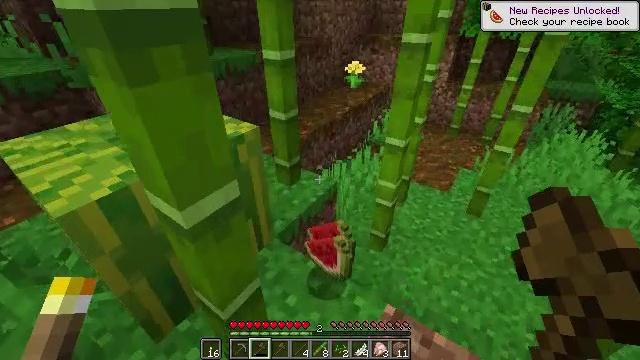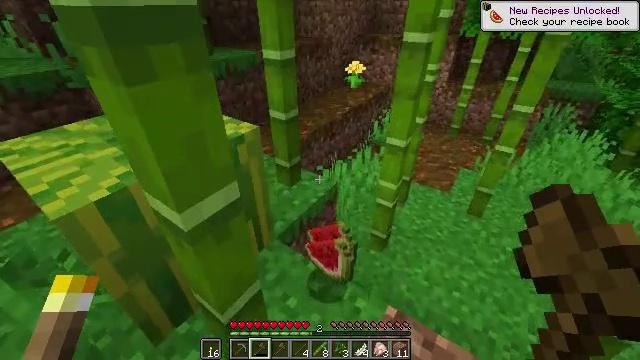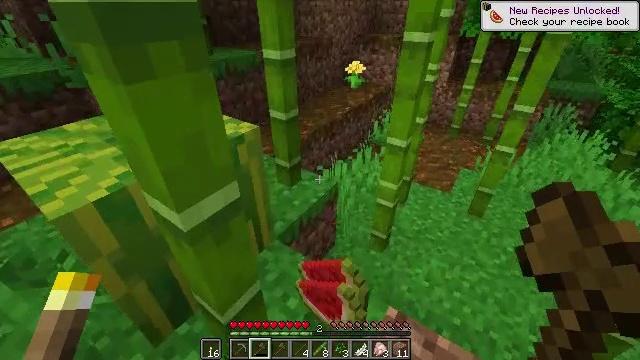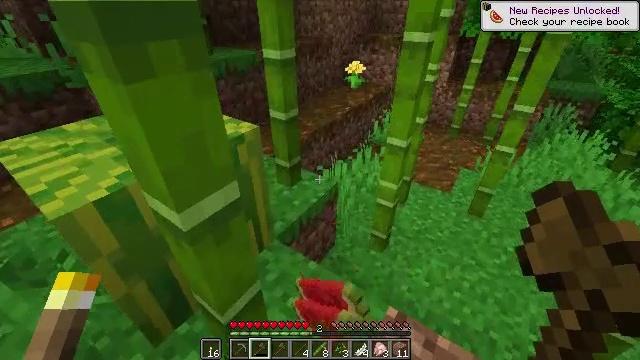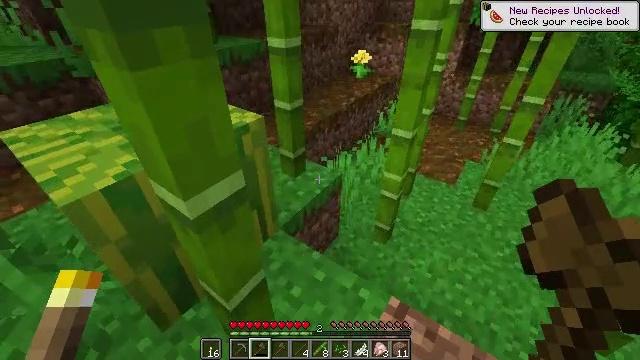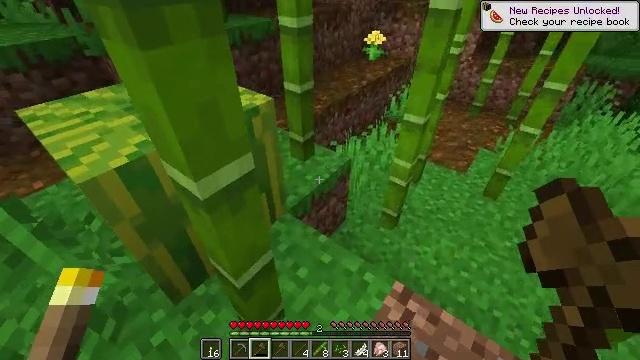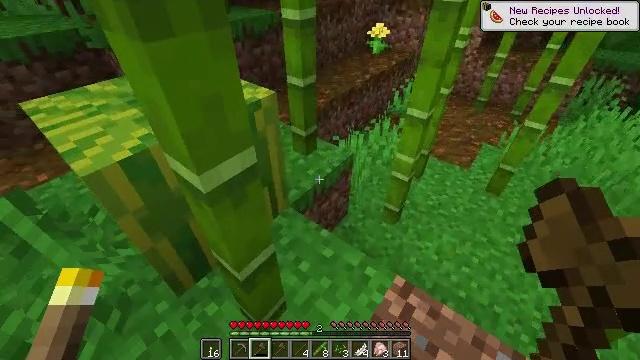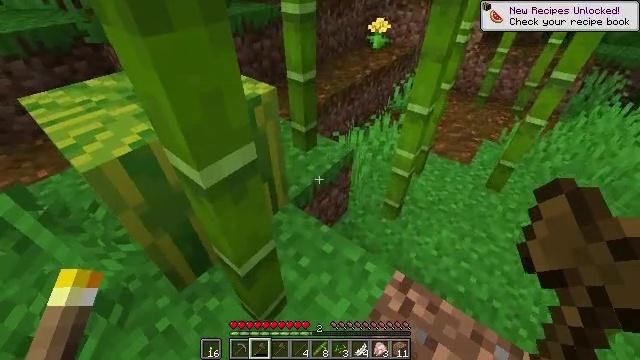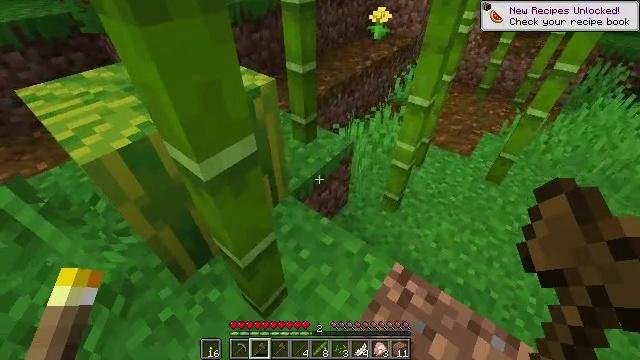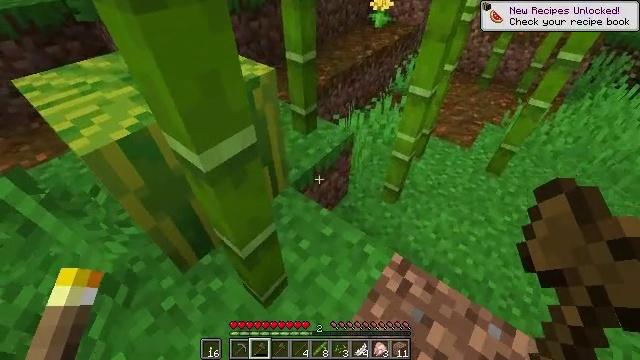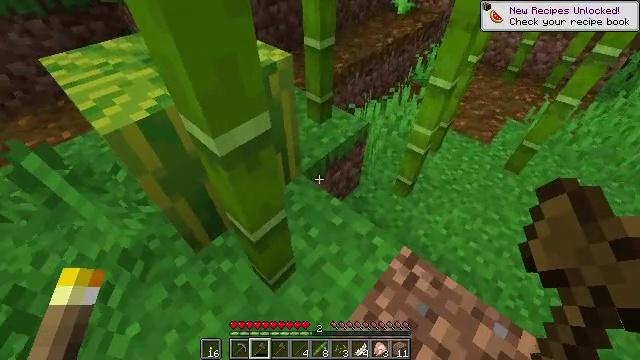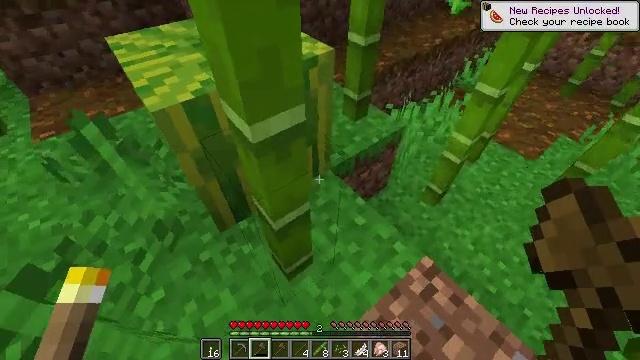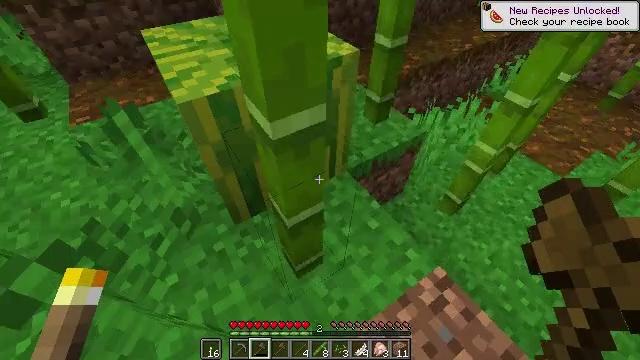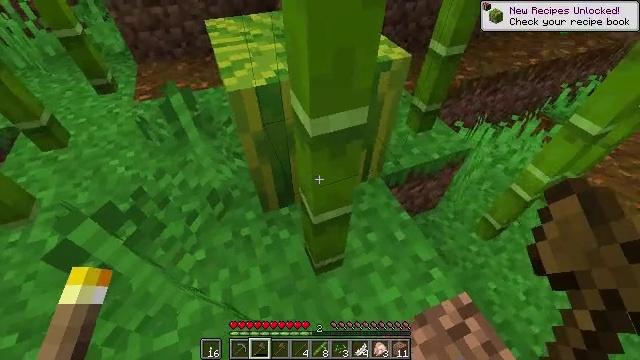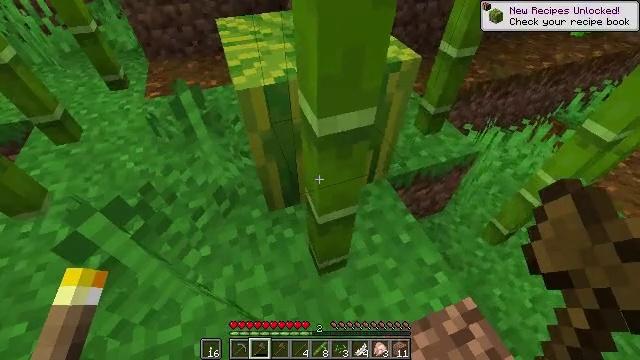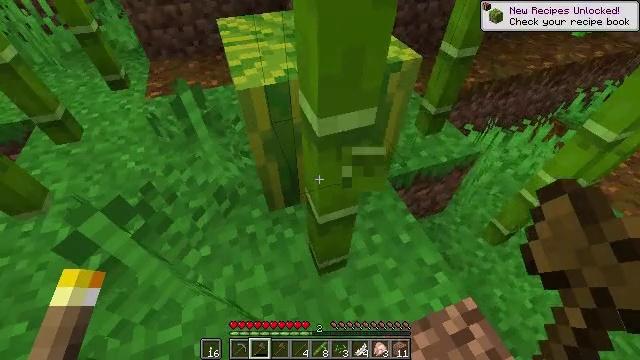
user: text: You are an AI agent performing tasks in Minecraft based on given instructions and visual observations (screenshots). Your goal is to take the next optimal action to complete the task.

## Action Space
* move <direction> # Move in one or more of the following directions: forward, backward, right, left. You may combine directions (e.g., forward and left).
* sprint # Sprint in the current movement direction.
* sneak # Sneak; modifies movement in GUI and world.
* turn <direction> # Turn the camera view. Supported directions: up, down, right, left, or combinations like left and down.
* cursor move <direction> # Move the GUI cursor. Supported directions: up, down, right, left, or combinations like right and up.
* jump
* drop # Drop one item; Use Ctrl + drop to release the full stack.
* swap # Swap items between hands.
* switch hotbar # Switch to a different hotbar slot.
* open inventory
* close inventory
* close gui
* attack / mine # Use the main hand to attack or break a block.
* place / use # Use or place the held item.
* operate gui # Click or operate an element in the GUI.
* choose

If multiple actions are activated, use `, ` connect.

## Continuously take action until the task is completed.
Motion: motion action
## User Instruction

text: Collect bamboo for crafting.
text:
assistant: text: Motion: no_op
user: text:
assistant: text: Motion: no_op
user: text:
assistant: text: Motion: no_op
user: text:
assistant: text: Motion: turn left and down
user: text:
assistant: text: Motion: turn left and down
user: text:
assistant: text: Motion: turn down
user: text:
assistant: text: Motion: no_op
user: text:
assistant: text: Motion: turn down
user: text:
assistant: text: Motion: turn down
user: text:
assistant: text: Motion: turn left and down
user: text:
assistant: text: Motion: turn left
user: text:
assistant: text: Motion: turn left
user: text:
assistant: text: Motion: turn left
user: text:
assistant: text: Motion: turn left
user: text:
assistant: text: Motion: attack / mine
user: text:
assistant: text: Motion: attack / mine
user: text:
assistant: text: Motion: attack / mine
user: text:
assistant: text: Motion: attack / mine
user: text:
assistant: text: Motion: attack / mine
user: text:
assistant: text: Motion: attack / mine
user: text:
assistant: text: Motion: attack / mine
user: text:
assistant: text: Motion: attack / mine
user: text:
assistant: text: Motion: attack / mine
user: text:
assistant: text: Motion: attack / mine
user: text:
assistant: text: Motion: attack / mine
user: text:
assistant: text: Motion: attack / mine
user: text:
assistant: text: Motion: attack / mine
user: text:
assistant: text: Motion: attack / mine
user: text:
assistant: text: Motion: attack / mine
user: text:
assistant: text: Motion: attack / mine